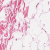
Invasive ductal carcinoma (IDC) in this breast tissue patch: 0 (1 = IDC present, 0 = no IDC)